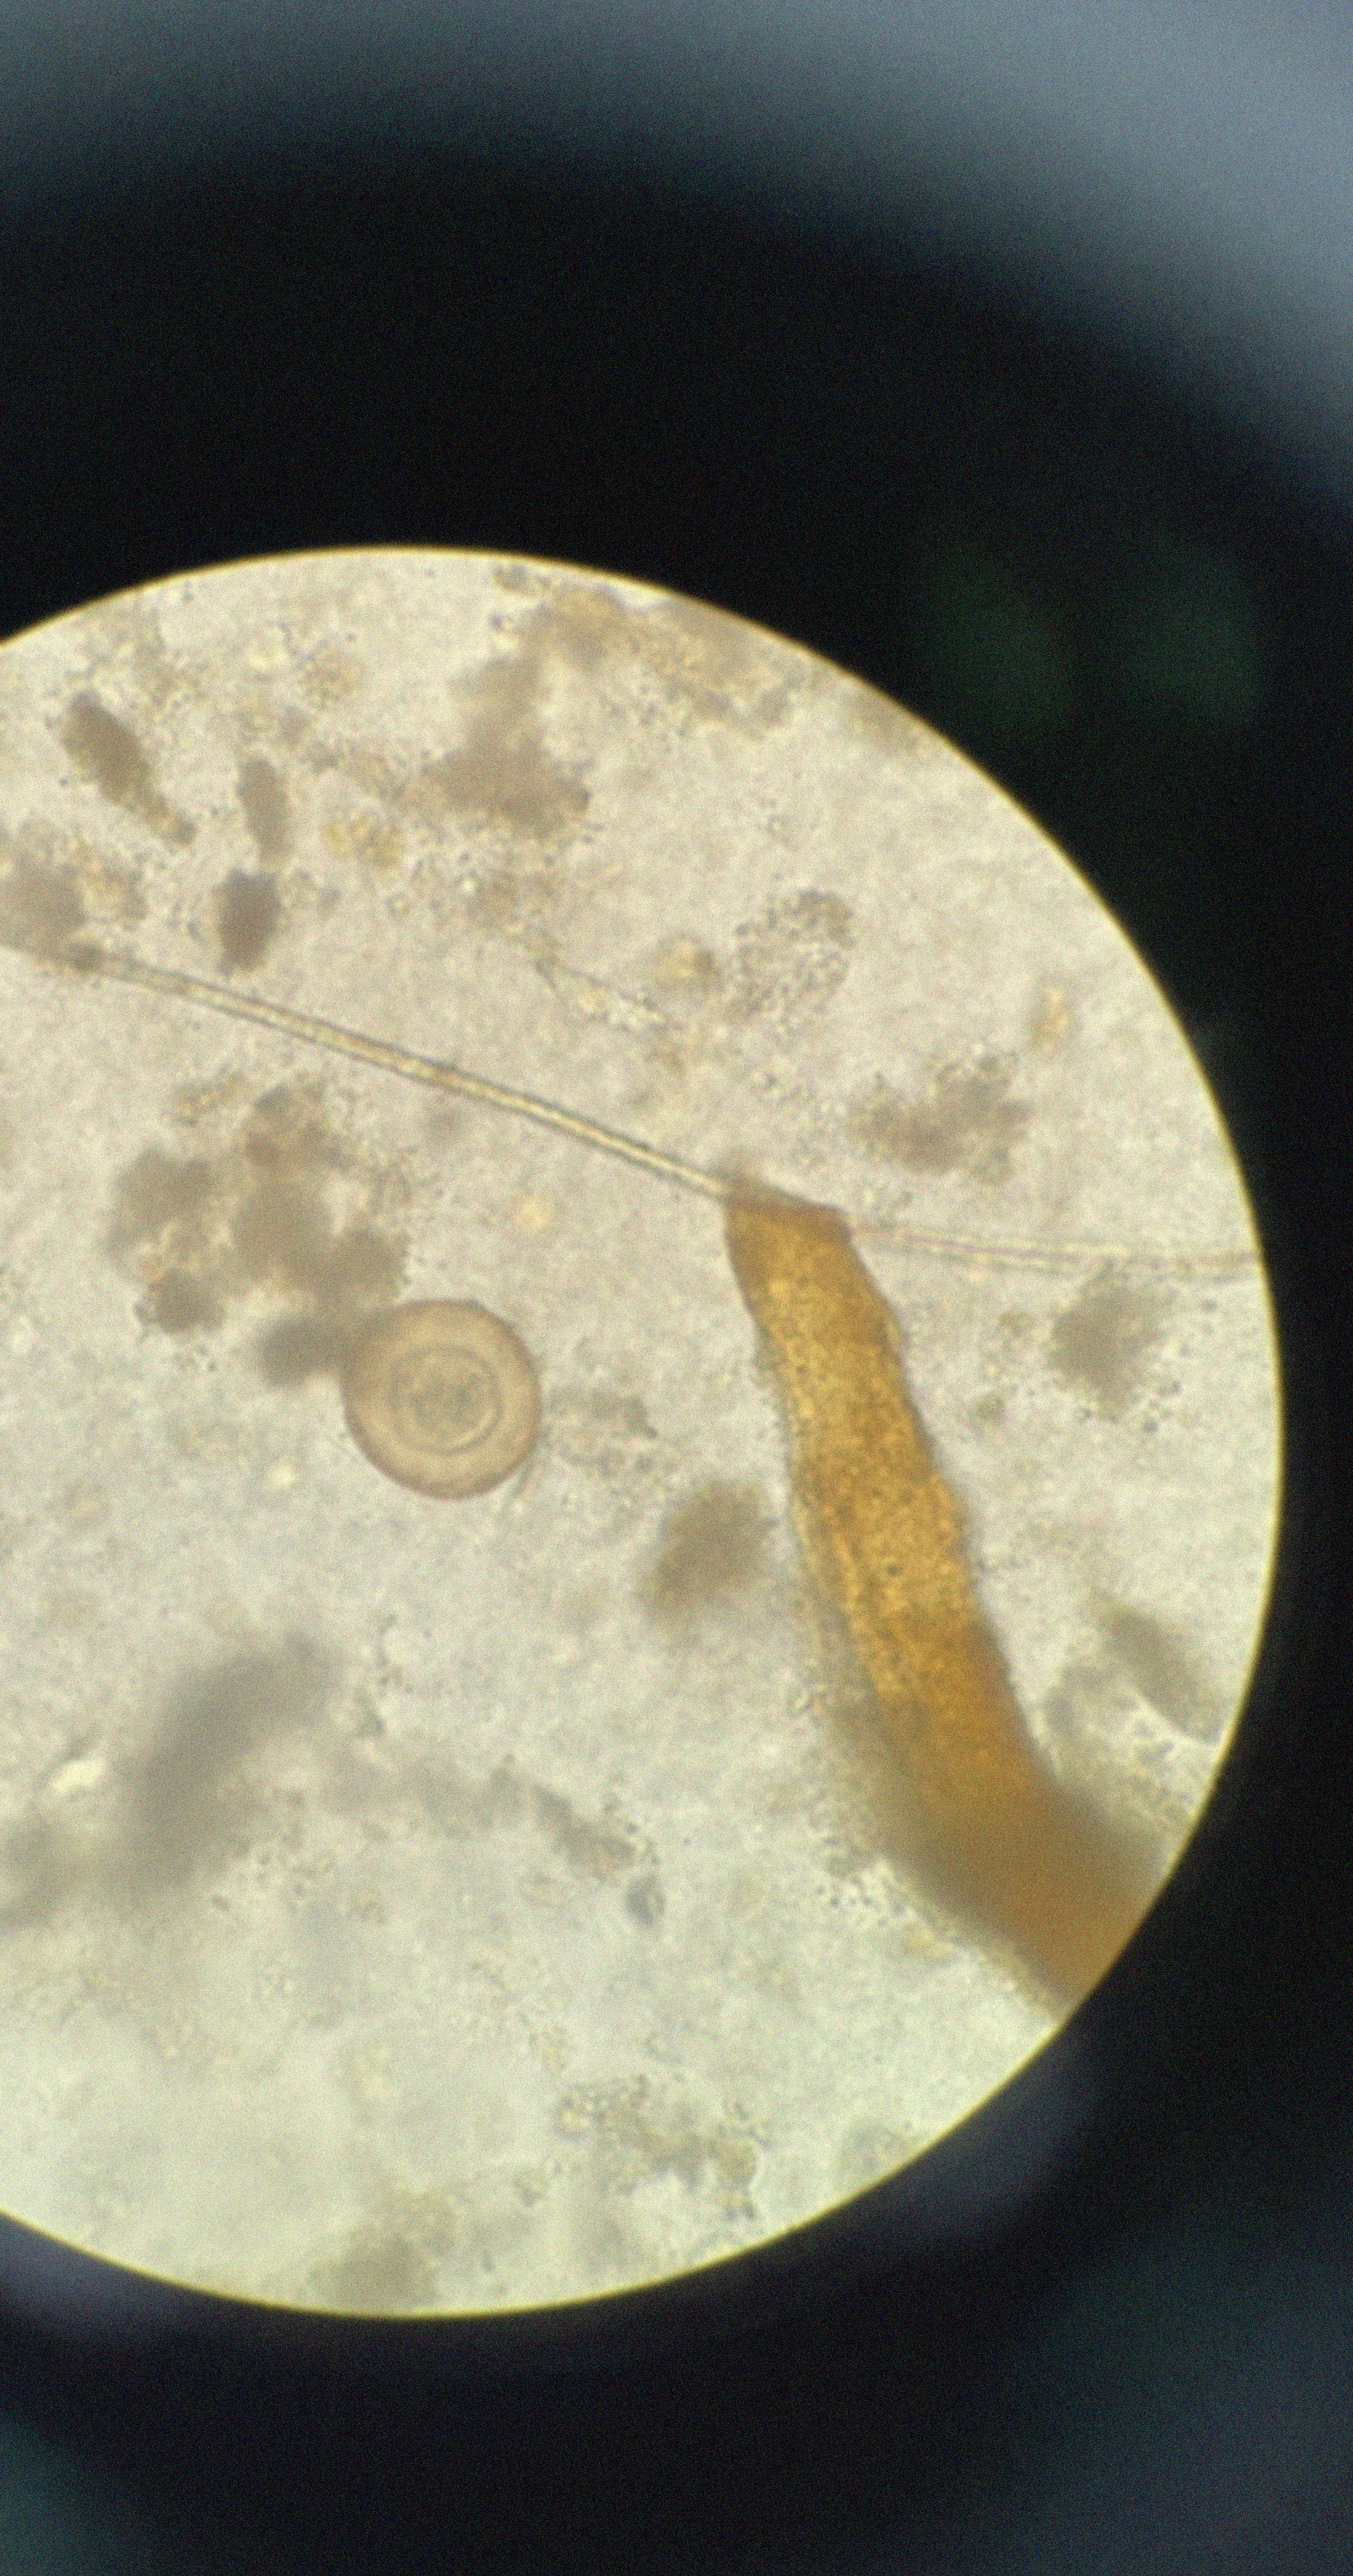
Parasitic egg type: Hymenolepis diminuta